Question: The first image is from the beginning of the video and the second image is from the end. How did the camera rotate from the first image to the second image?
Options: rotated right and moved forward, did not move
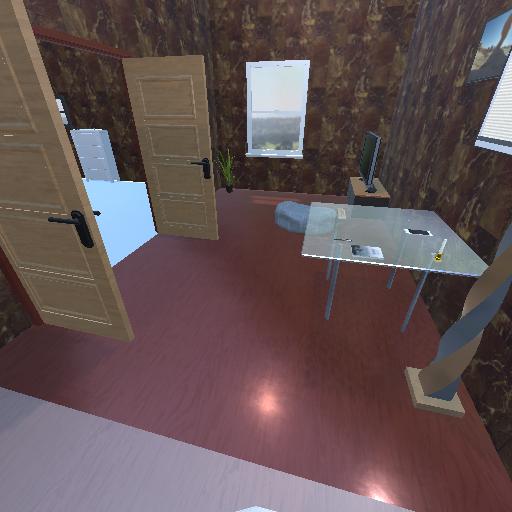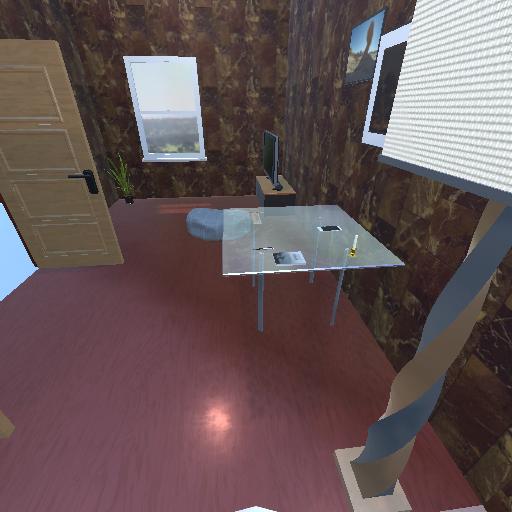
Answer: rotated right and moved forward